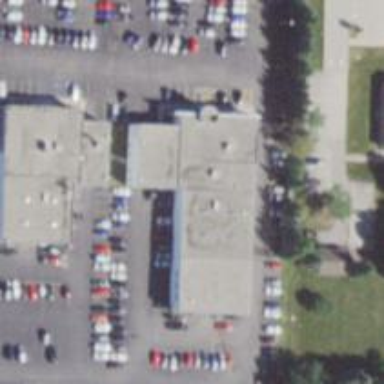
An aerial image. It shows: Car rental service.